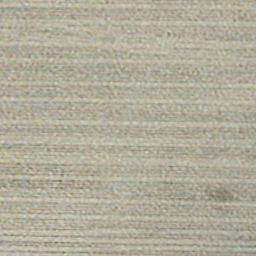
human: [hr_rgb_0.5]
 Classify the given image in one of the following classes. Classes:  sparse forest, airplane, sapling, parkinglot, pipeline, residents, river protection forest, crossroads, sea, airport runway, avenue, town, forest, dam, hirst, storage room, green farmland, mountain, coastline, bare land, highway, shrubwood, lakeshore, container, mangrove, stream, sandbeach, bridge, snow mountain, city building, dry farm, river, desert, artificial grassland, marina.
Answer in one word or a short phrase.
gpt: dry farm